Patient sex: F
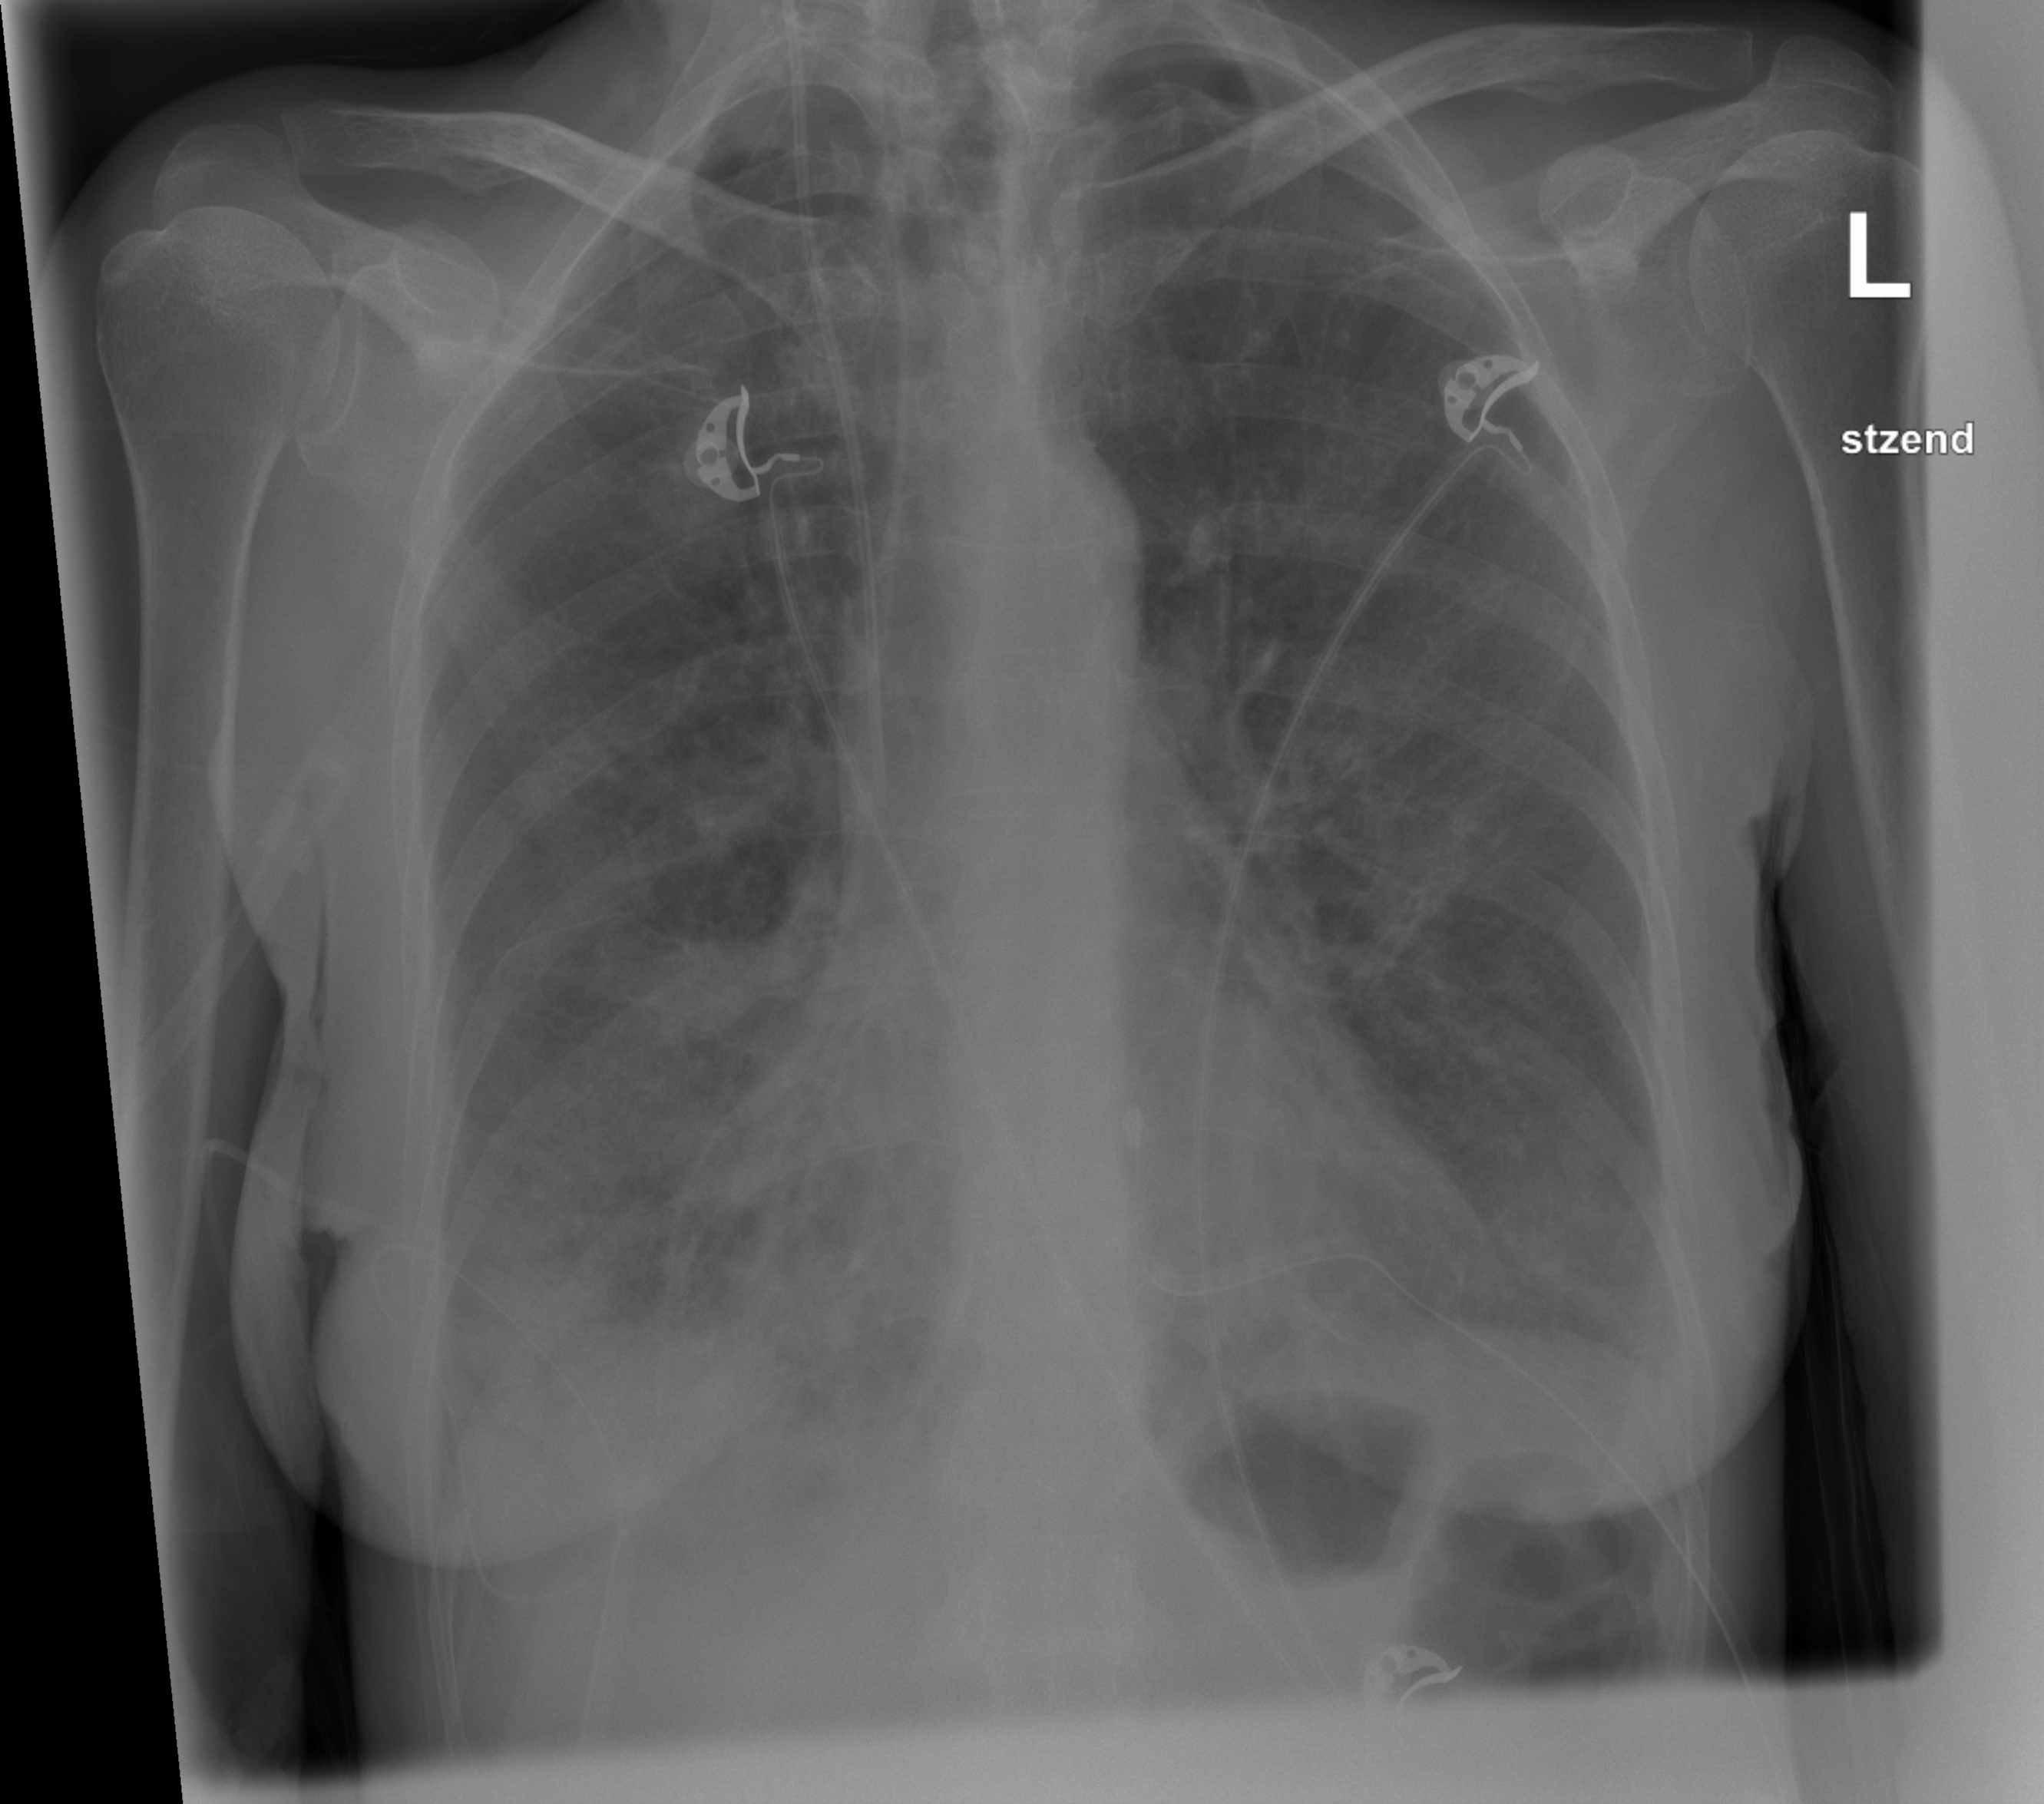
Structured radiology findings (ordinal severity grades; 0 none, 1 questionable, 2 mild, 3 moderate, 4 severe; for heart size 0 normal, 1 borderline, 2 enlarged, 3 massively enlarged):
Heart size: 0
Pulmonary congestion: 0
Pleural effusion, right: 2
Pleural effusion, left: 2
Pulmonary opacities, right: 3
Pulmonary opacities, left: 2
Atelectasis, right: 2
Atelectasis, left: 0